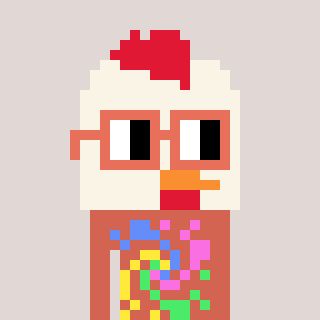
a pixel art character with square orange glasses, a chicken-shaped head and a peachy-colored body on a warm background